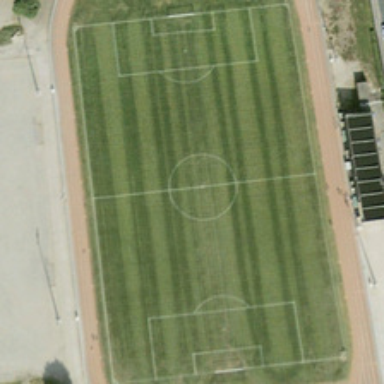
Several green trees are near a playground .